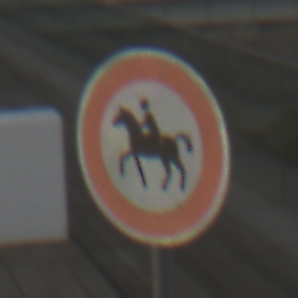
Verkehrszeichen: VerbotReiter
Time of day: SunriseSunset
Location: Outdoor (Urban)
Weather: PartlyCloudy
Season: NotSpecified
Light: Natural